Field crop: maize
Growth stage: 2
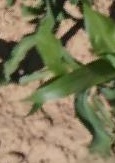
Species: maize